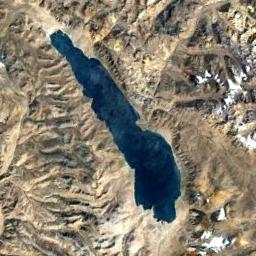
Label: lake